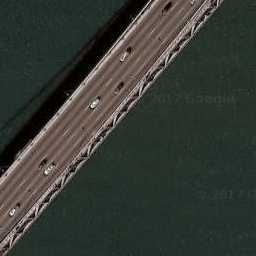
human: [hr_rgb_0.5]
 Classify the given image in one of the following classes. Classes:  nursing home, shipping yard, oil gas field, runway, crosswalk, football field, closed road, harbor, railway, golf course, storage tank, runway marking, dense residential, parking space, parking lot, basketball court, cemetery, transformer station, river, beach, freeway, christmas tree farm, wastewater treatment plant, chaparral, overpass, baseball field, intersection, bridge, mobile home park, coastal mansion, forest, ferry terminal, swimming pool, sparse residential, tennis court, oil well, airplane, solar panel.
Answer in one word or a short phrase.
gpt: bridge